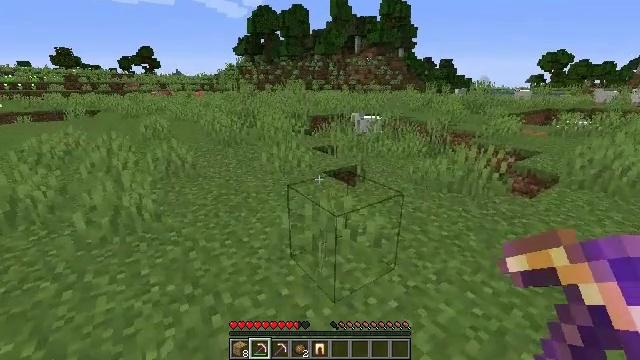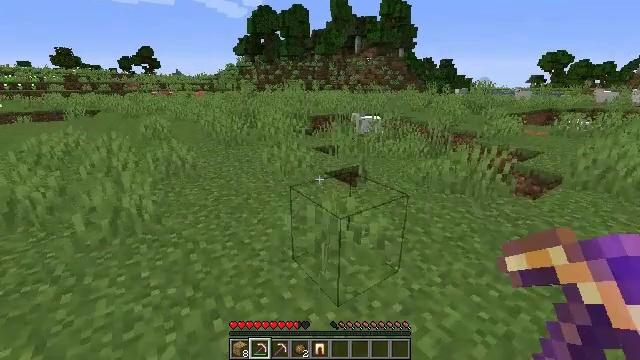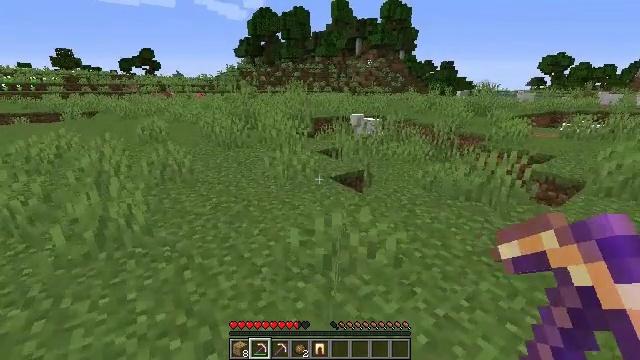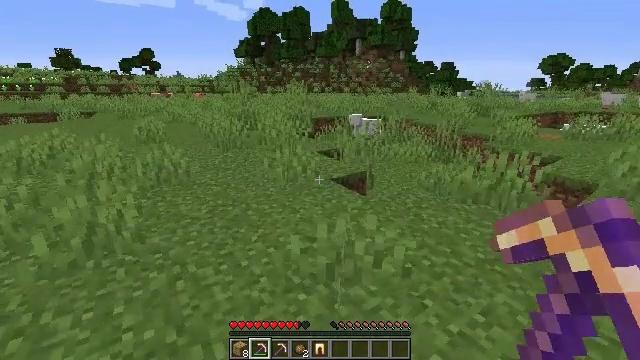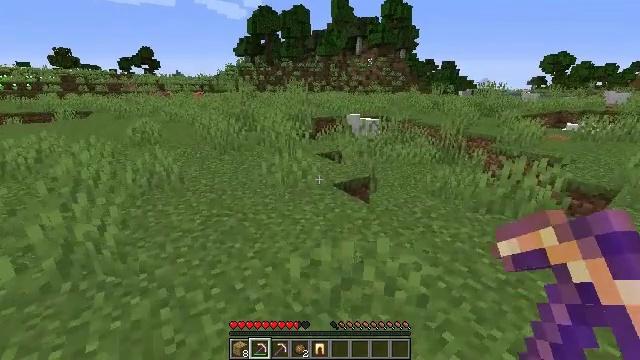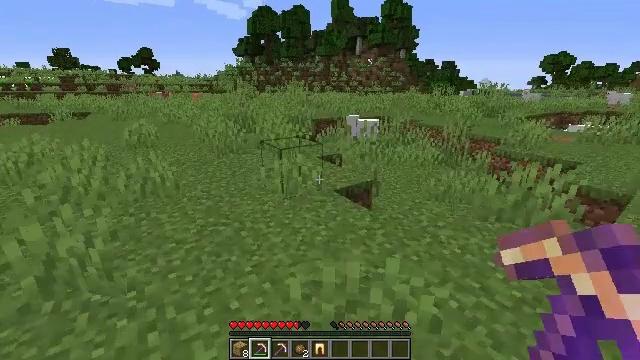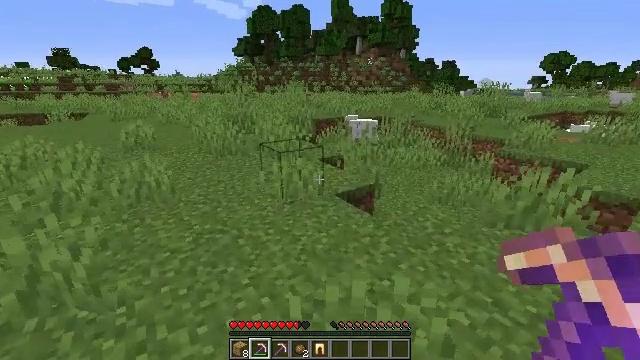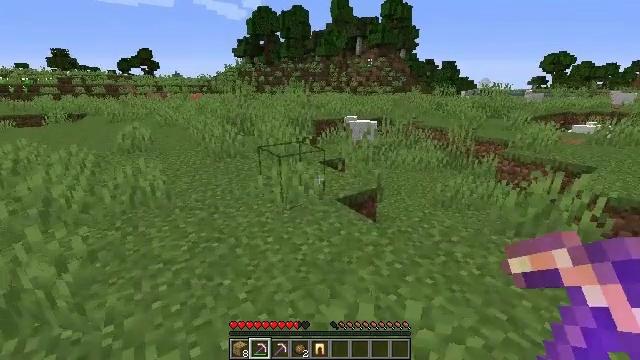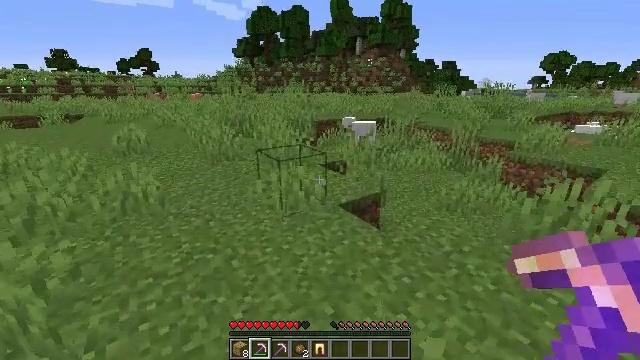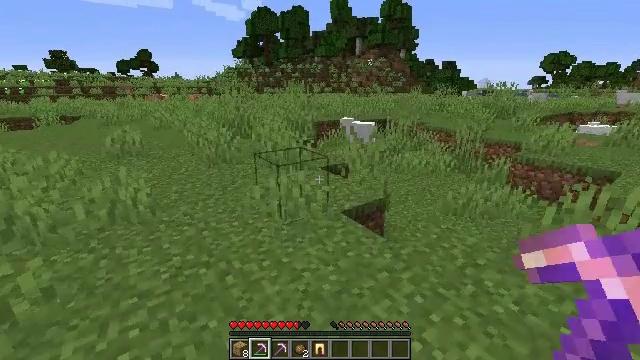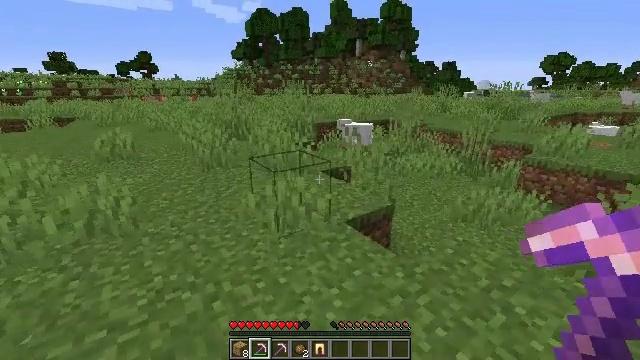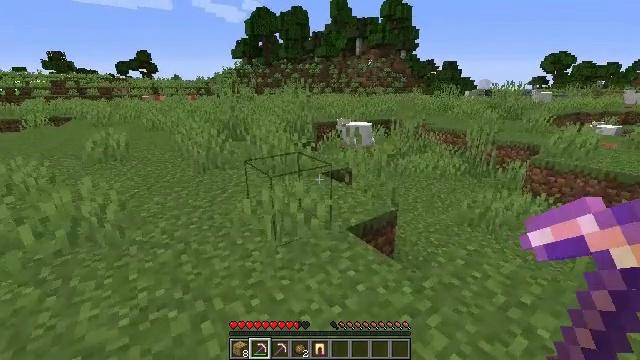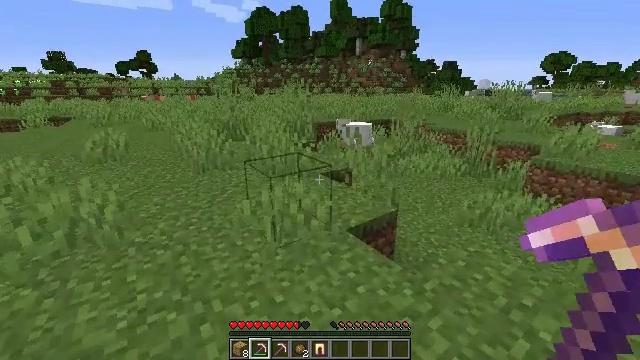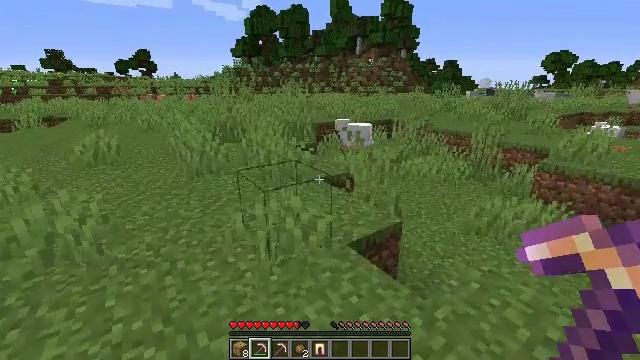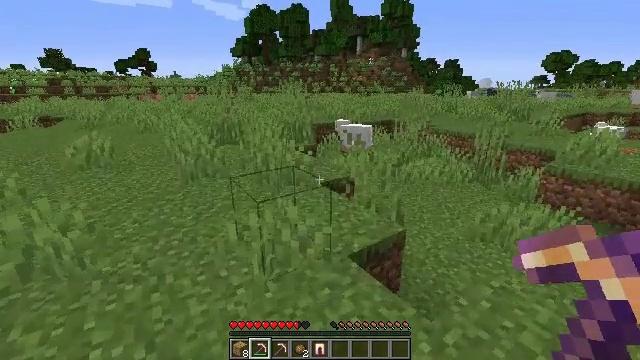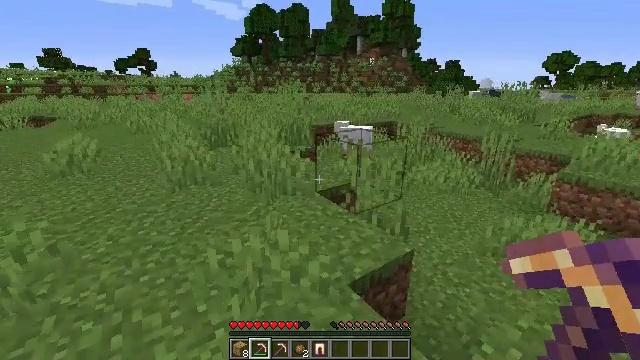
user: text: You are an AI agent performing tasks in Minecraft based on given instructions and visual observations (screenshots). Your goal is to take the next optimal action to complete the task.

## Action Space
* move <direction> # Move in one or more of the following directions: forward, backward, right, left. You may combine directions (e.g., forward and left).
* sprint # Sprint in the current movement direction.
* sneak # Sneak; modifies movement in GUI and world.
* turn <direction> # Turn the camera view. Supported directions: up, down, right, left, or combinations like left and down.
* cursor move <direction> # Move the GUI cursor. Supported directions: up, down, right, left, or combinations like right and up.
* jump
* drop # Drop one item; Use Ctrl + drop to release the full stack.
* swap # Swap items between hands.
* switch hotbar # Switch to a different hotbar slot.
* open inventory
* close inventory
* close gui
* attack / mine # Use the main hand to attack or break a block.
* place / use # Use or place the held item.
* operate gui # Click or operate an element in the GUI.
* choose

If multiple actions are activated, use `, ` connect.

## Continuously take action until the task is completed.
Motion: motion action
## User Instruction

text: Break the grass block.
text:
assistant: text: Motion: move forward
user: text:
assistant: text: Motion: move forward
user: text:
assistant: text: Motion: move forward
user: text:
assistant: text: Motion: move forward
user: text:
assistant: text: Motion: move forward
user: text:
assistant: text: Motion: move forward
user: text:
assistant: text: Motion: move forward
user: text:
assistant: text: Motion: move forward
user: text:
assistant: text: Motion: move forward
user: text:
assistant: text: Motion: move forward
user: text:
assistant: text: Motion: move forward
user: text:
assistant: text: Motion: move forward
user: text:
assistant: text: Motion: move forward
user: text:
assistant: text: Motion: move forward
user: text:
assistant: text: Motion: move forward
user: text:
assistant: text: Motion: move forward
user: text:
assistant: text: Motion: move forward
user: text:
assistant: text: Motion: move forward
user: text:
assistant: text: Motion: move forward
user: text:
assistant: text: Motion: move forward
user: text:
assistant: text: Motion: move forward
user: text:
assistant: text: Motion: move forward
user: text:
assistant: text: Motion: move forward
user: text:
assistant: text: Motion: move forward
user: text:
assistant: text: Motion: move forward
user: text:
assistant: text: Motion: move forward
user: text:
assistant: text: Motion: move forward
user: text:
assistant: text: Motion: move forward
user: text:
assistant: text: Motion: move forward
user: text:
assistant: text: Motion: move forward